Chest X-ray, AP view. Patient: 28 years old, sex M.
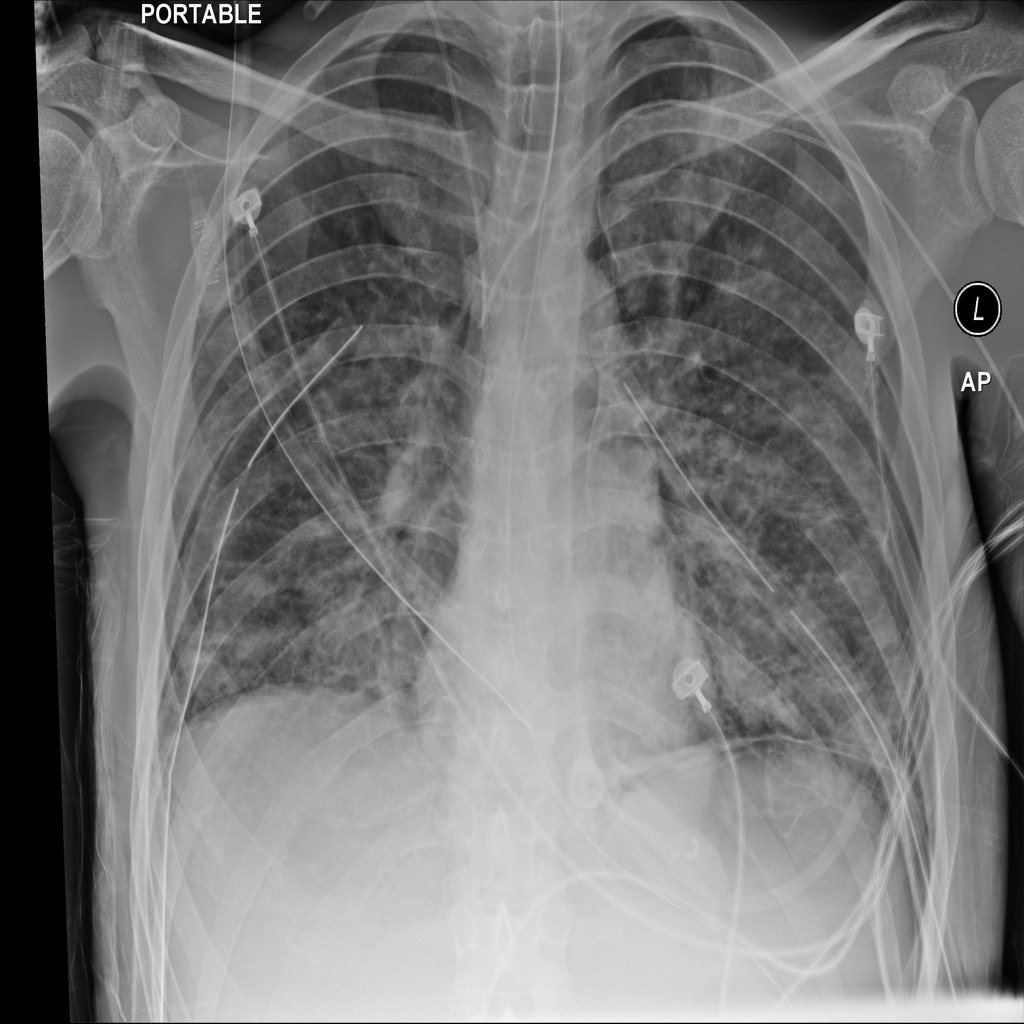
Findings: Pneumothorax